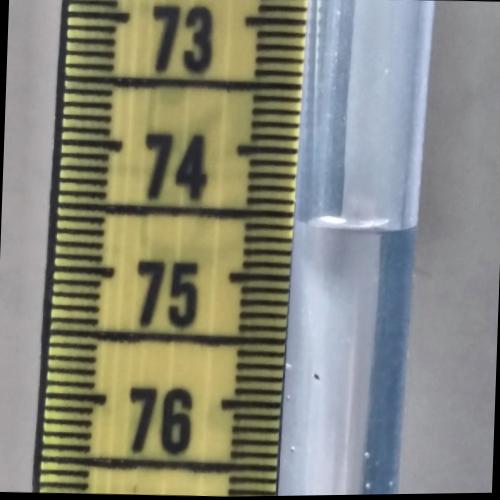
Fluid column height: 74.6 cm